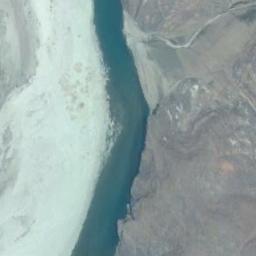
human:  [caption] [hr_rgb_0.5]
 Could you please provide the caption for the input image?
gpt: The ground is uneven beside the river .

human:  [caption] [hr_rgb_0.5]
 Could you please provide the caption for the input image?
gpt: A curvy turquoise river with white sand on the bank and a tan desert on the bank .

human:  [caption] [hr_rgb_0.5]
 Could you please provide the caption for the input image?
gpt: The river goes through the bare land .

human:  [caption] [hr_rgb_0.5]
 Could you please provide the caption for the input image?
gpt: The deep blue river with a white floodplain goes through the wasteland .

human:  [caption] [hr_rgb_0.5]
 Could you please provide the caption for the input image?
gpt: There are white sand and brown bare land near the river .